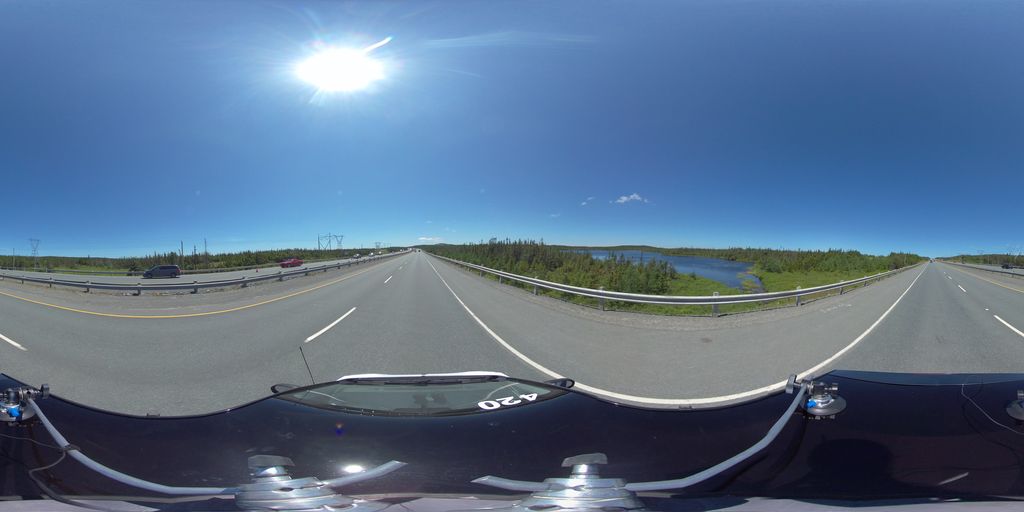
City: st_johns